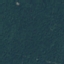
Land use / land cover class: Forest